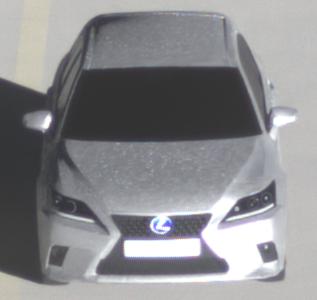
Make: Lexus
Model: CT 200h
Detailed model: CT (A10)
Model produced from: 2014/03
Model produced until: 2017/10
Doors: 5
Color: white
Road condition: dry road
Daytime: sunrise or sunset
Contrast: high contrast